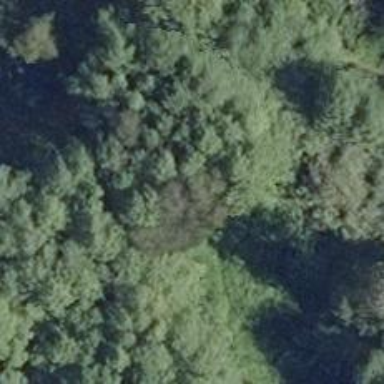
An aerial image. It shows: Shelter that serves as hunting stand.